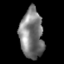
Tissue: skin
Cell type: Epithelial cells
Senescence score: 0.2752
Nuclear area (px): 1142
Mean DAPI intensity: 124.221